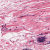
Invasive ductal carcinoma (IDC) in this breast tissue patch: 0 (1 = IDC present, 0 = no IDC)